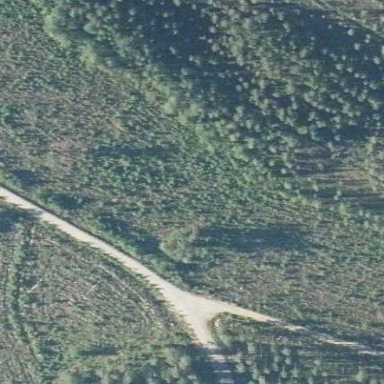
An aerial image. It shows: Forest area.